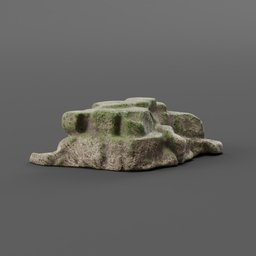
Label: nature